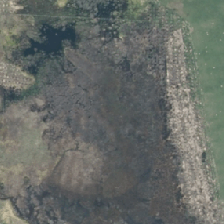
Land cover: herbaceous_freshwater_vege